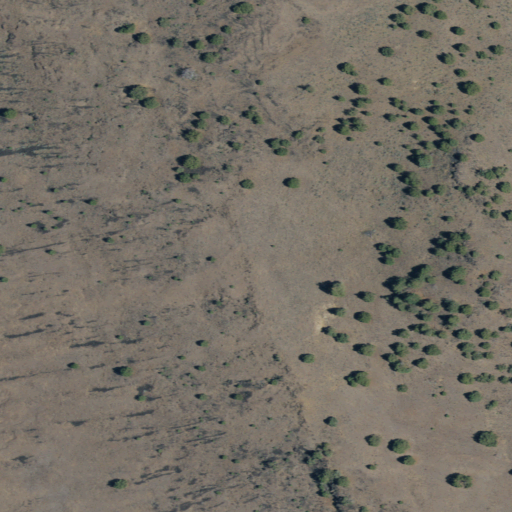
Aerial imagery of mountain in California named Brisco Butte containing shrub, grassland, and evergreen forest